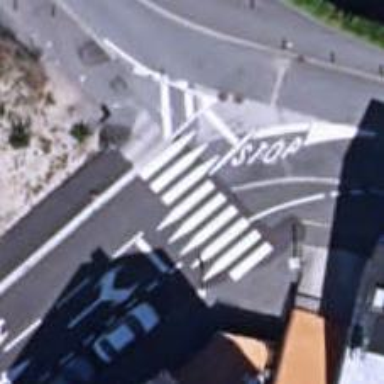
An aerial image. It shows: Marked crossing with traffic-calming table.